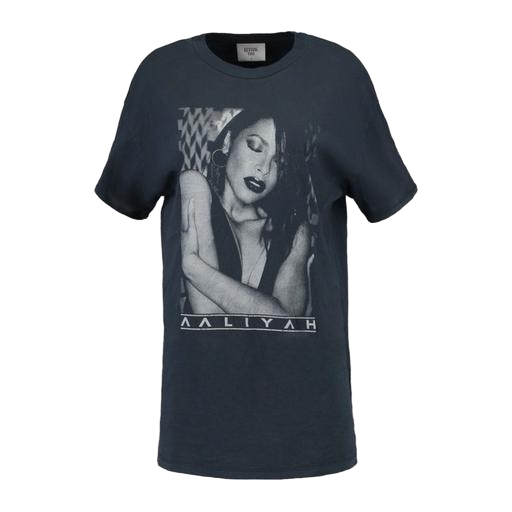
black iris graphic t-shirt only macy, mya shirt, blue nly t-shirt, white background